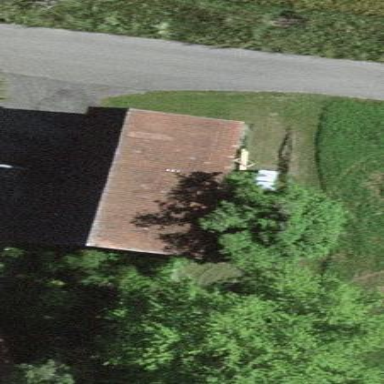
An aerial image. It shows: Rural barn.